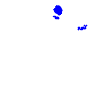
Particle: electron